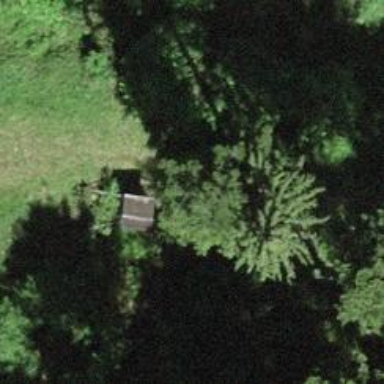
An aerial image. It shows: Hunting stand.